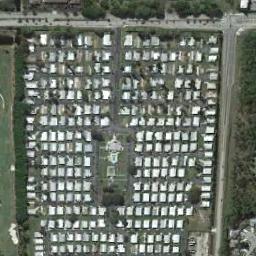
Label: residential